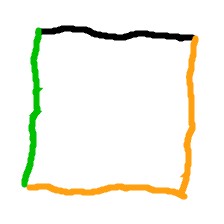
Shape: square